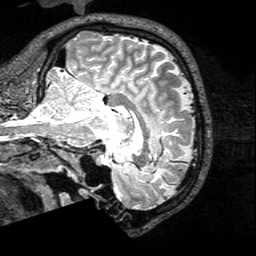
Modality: T2w
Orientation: sagittal
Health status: healthy
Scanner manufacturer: siemens
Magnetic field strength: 3 T
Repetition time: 4.8 s
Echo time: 0.458 s